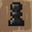
Piece: bP